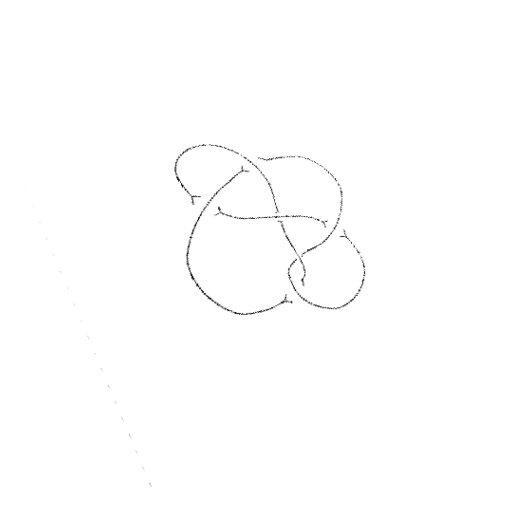
Crossing number: 6